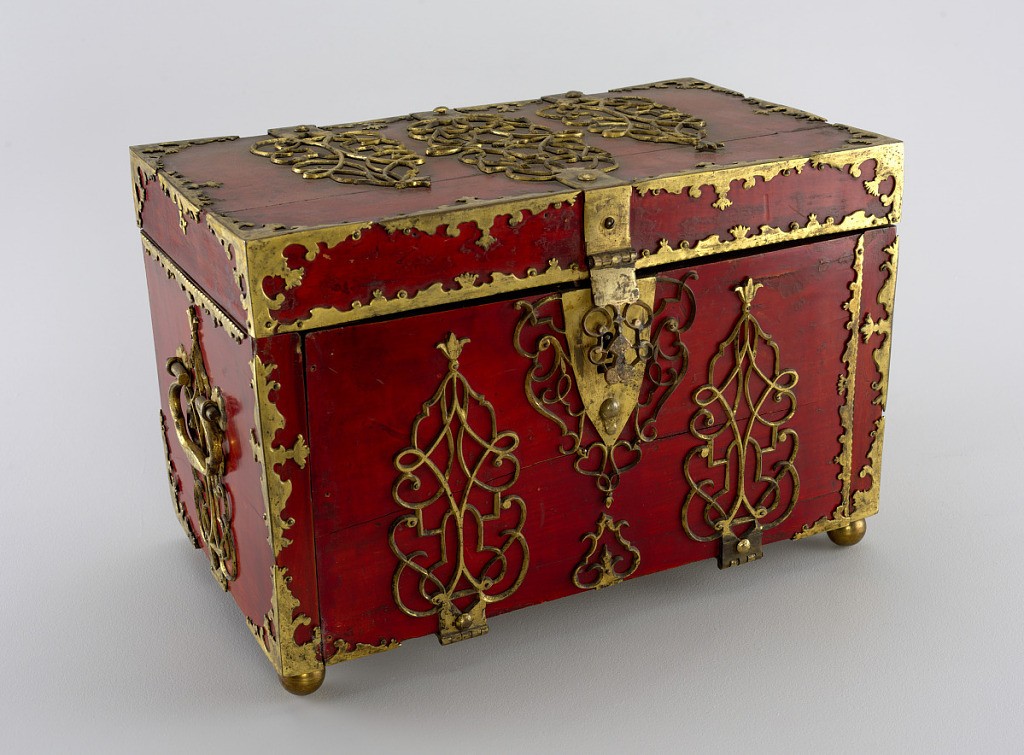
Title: Box
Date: early 18th century
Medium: Wood, metal
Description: Strong box converted to jewelry box.